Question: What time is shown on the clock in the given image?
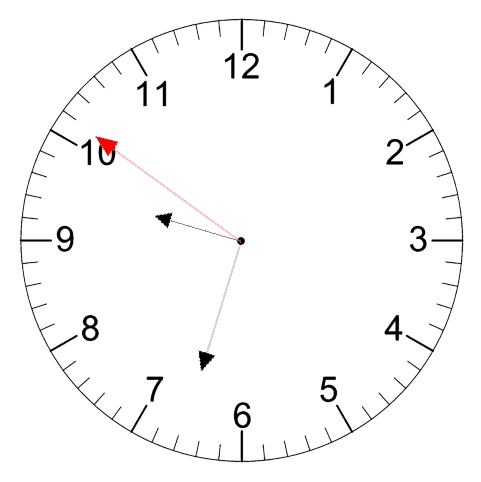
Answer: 09:32:51